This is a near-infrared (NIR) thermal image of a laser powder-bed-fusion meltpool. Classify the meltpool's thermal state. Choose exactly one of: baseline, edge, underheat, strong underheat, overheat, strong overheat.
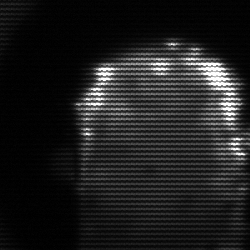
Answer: baseline